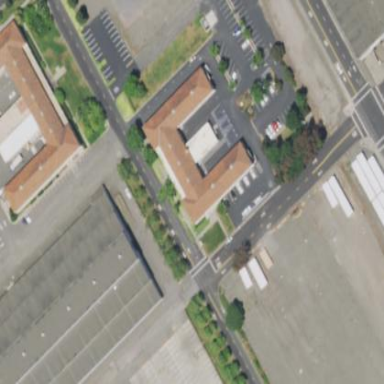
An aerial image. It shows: Building.